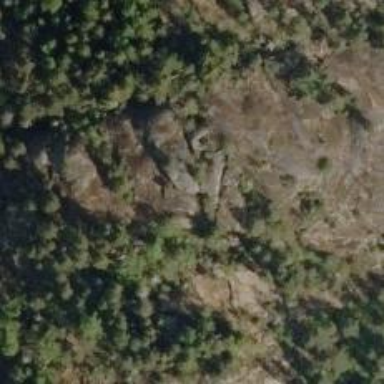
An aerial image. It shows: Natural cliff.